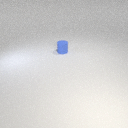
small blue rubber cylinder